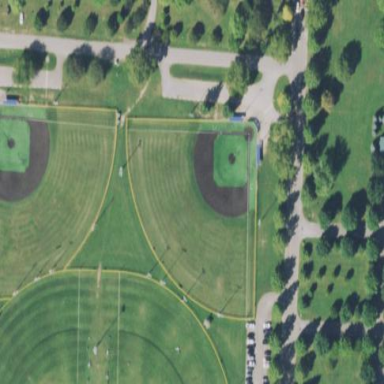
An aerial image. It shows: Baseball pitch enclosed by fence.